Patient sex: F
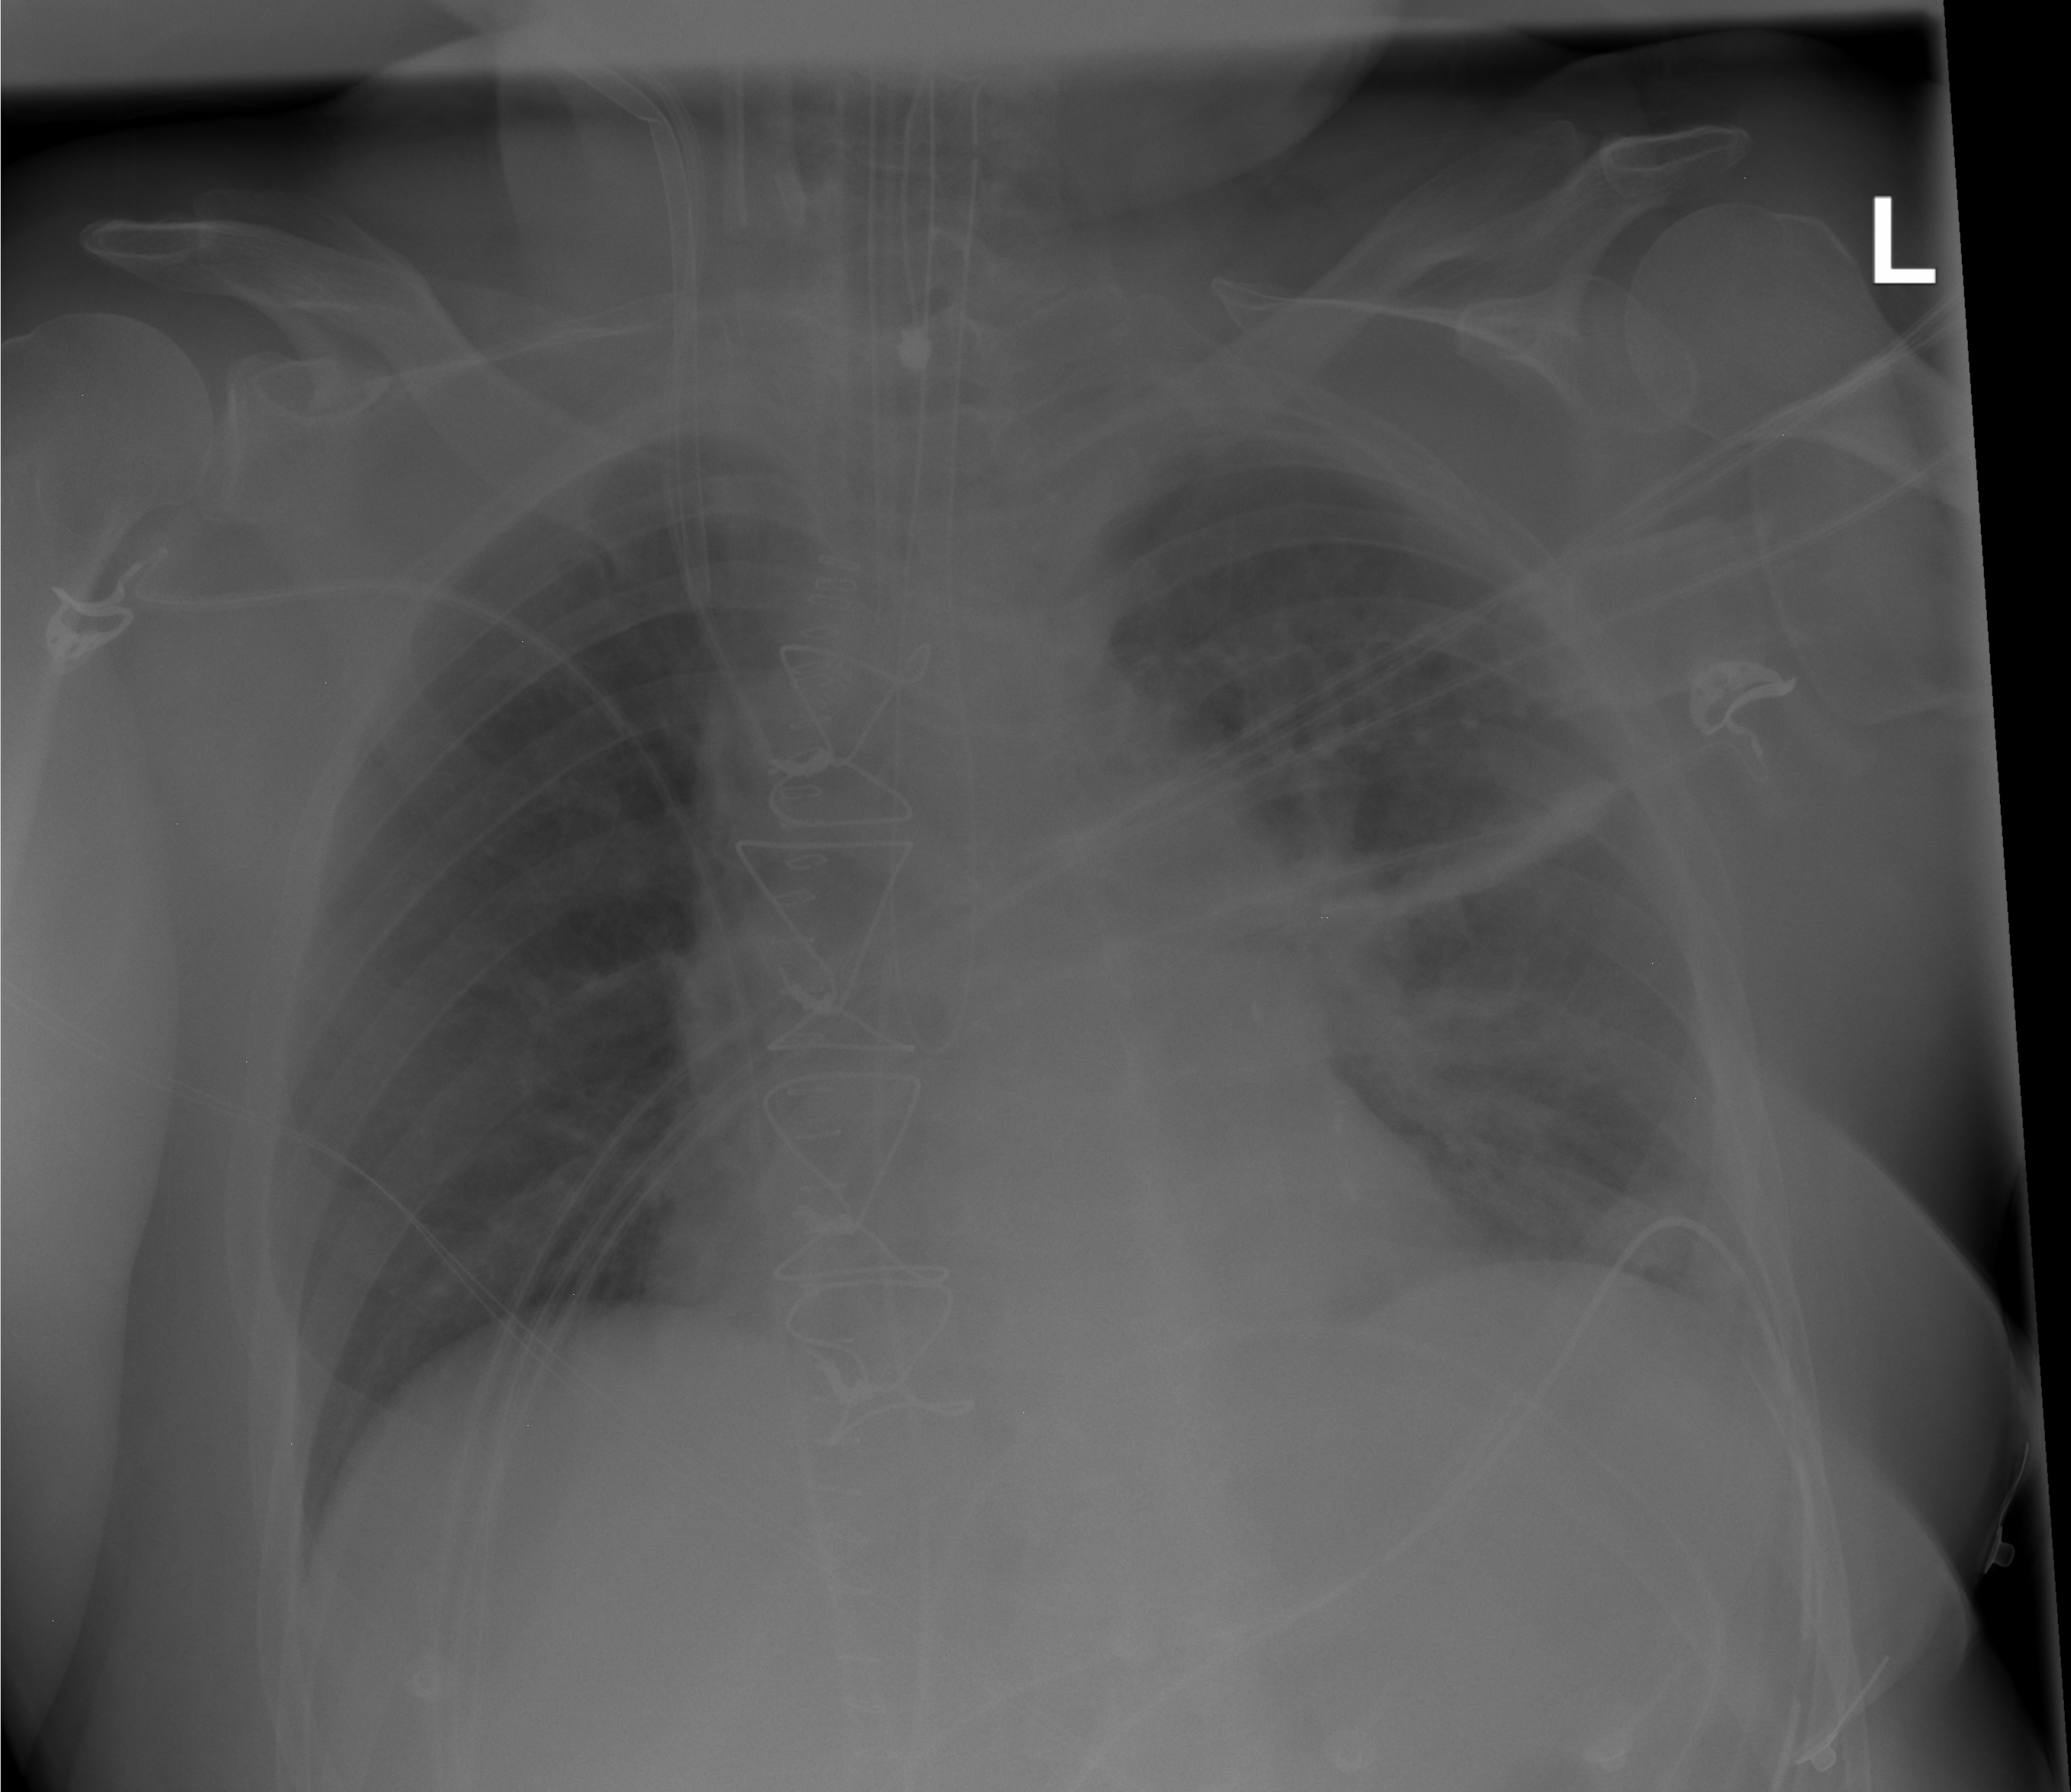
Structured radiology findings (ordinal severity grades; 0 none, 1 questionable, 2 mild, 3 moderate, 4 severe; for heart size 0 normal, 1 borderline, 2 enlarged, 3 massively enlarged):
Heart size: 0
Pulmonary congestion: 0
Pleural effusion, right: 0
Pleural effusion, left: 0
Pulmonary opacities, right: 0
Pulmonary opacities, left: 0
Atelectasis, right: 0
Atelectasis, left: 2